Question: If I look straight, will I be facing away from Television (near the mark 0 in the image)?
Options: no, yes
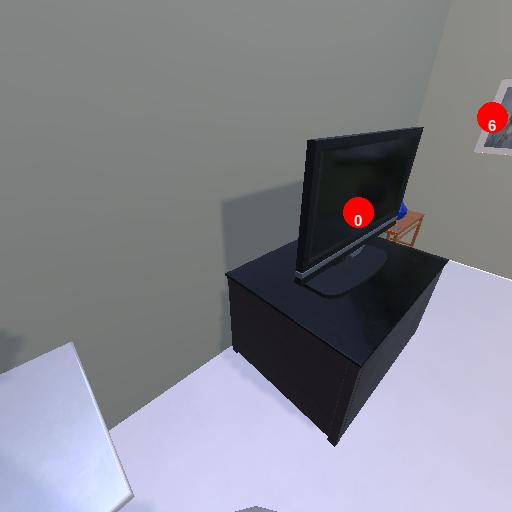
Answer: no